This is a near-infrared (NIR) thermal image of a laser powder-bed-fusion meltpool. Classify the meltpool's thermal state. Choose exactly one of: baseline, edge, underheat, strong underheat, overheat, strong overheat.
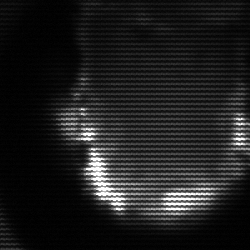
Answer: baseline